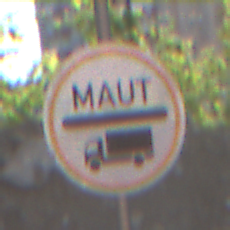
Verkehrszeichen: Mautpflicht
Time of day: MorningAfternoon
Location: Outdoor (Suburban)
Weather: PartlyCloudy
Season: NotSpecified
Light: Natural